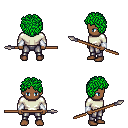
a pixel art fantasy rpg character, male body template, human, dark skin, white long-sleeve shirt, metal pants, green curly afro hairstyle, white cloth bracers, spear, four views (front, back, left, right), 2x2 character sprite sheet, small pixel art, hard edges, no anti-aliasing